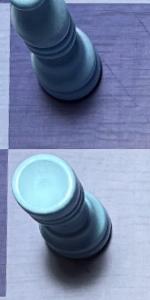
Label: Rook_White